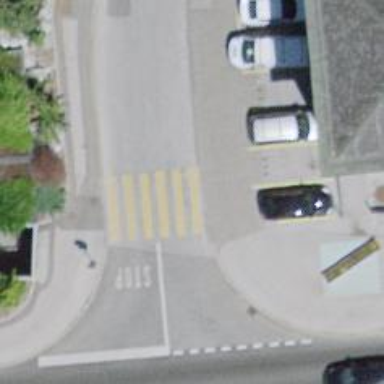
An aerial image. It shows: Kerb serving as barrier.